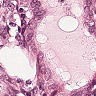
Metastatic tissue present: yes